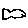
Label: fish